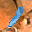
Label: 1